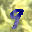
Label: 9